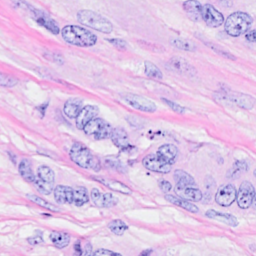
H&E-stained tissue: Breast